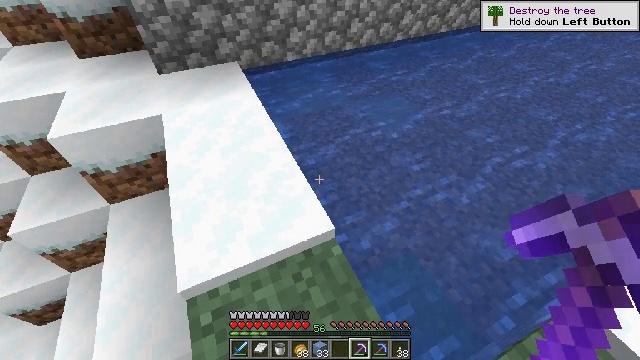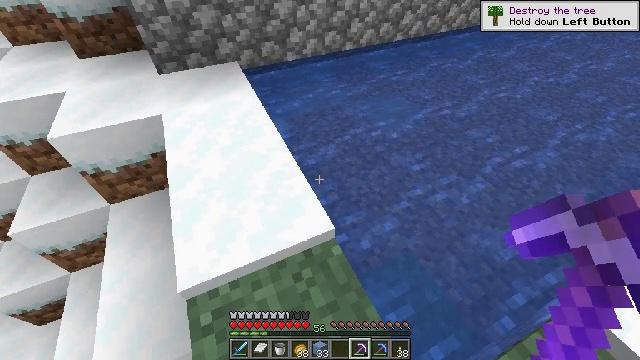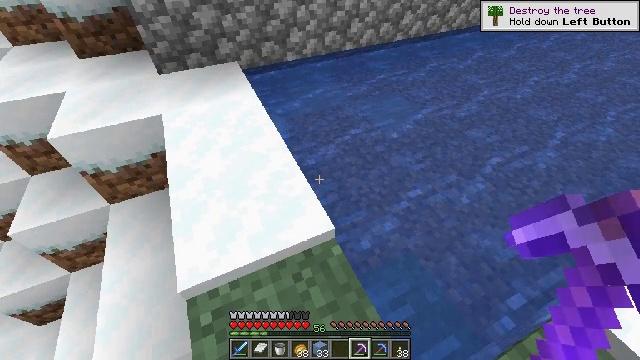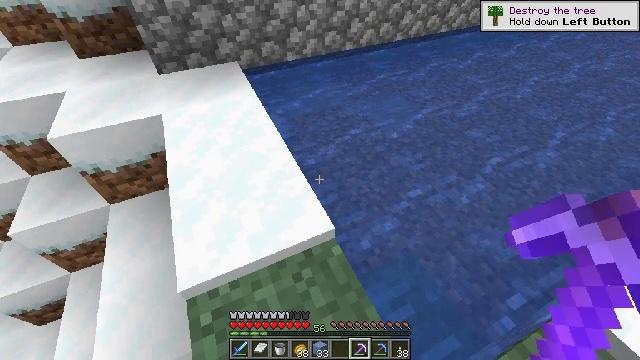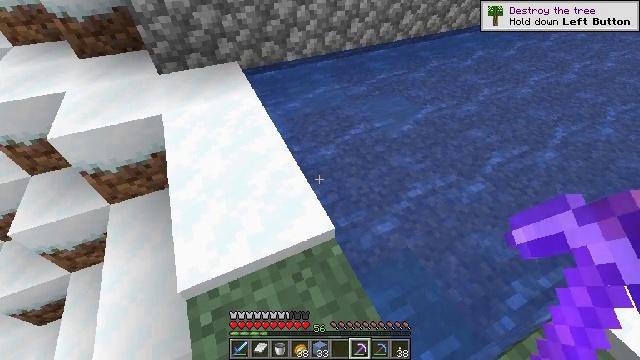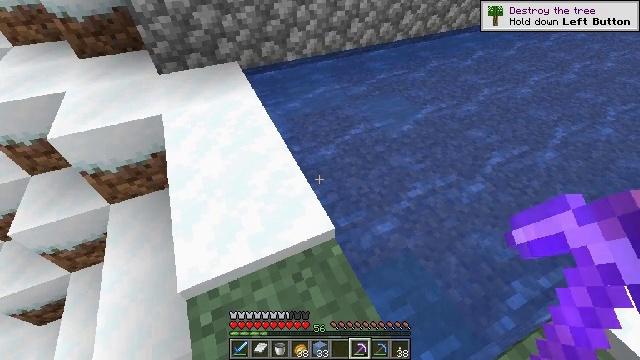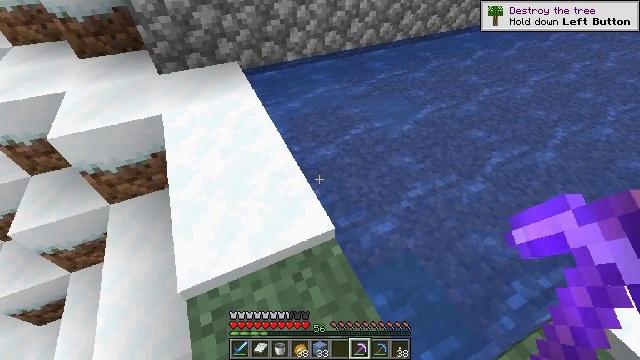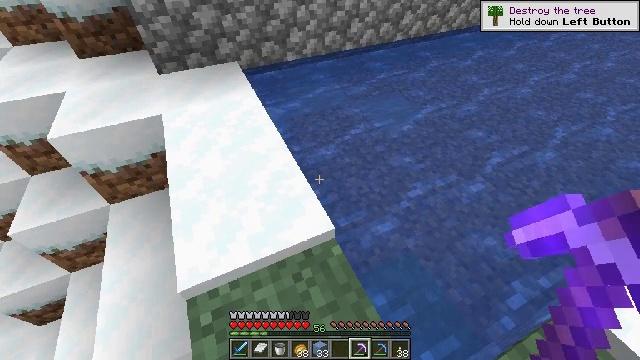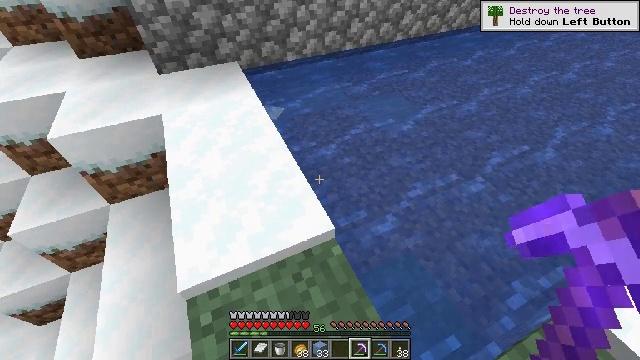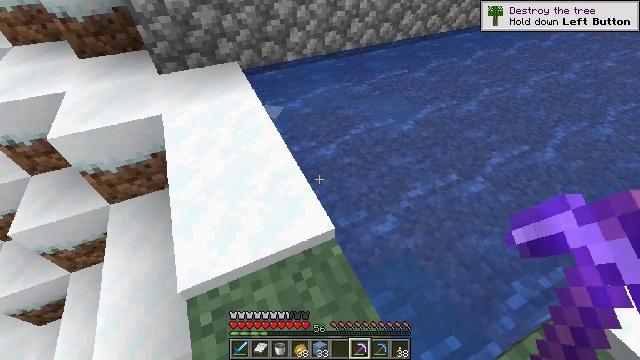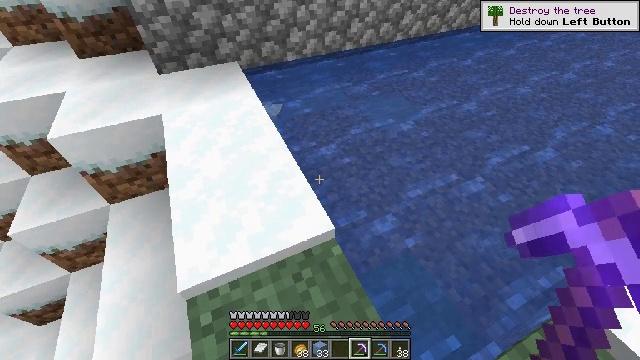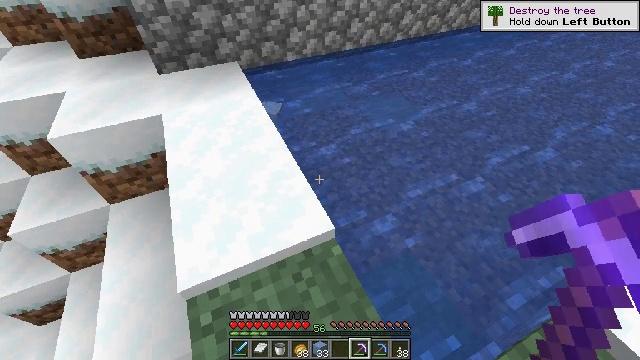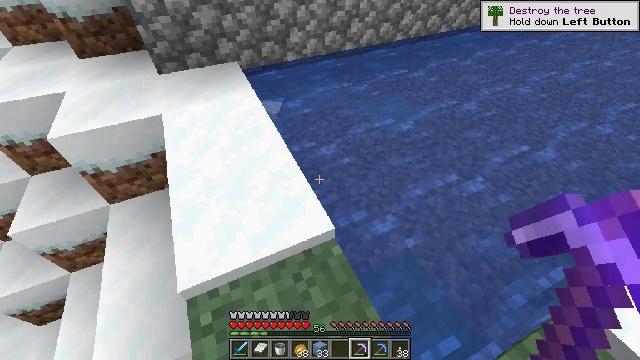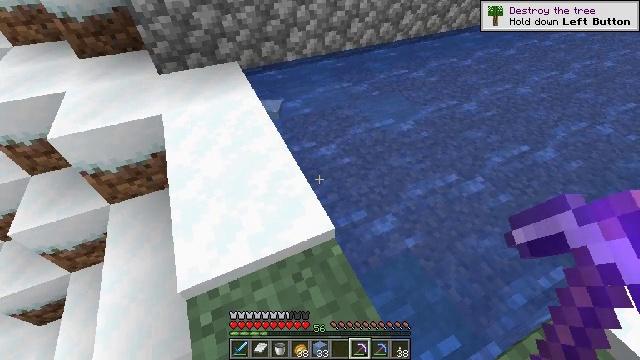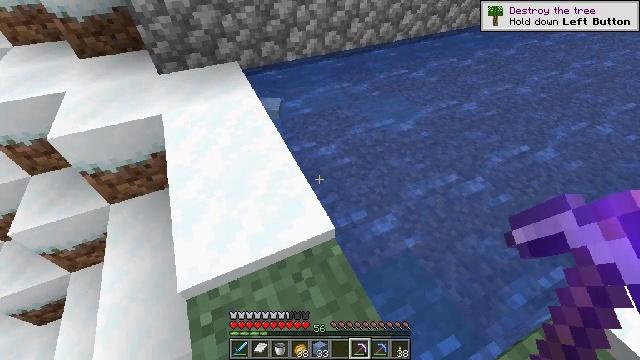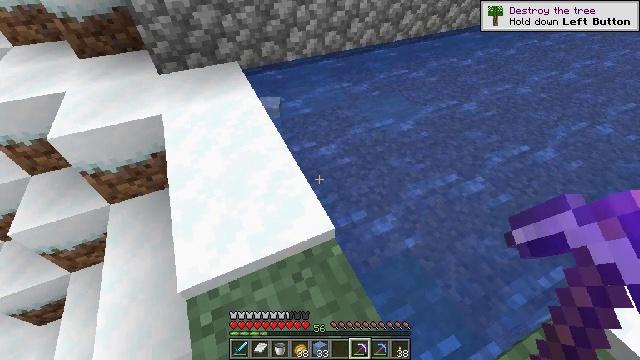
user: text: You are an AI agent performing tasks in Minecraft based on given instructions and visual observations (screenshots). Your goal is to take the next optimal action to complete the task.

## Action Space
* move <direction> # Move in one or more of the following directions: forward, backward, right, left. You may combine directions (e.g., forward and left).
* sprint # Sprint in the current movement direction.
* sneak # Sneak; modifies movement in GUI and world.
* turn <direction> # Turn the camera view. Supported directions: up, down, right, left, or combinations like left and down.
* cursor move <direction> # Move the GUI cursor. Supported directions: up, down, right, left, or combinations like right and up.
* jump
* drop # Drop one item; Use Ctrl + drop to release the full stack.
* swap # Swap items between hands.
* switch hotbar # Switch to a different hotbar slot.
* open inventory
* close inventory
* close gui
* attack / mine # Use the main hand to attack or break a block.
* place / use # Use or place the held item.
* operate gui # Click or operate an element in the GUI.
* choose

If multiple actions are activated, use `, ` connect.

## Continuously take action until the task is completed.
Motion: motion action
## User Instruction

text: Harvest the ice from frozen areas.
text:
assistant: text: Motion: no_op
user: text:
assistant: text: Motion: no_op
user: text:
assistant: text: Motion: no_op
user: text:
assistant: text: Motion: no_op
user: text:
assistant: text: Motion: no_op
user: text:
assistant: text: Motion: no_op
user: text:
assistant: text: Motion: no_op
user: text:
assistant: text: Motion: no_op
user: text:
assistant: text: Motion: no_op
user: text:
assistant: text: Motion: no_op
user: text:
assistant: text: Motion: no_op
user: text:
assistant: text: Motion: no_op
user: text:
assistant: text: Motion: no_op
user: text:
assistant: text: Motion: no_op
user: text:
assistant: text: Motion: no_op
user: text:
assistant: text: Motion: no_op
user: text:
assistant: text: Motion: no_op
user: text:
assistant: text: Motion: no_op
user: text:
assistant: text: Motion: no_op
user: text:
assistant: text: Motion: no_op
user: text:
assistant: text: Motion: no_op
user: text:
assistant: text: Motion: no_op
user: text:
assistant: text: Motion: no_op
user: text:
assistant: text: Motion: no_op
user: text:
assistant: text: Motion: no_op
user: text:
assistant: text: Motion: no_op
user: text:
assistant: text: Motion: no_op
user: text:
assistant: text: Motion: no_op
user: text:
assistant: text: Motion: no_op
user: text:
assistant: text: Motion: no_op